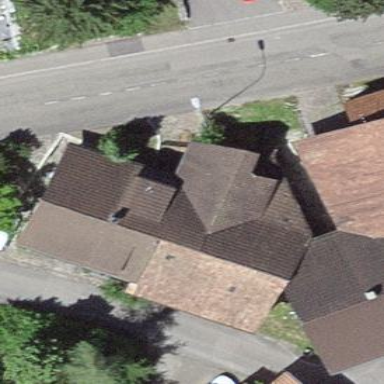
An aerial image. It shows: Building with tile roof.